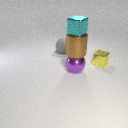
large gray rubber sphere behind large purple metal sphere